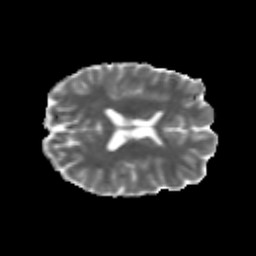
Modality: MD
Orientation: axial
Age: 25
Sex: male
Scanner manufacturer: siemens
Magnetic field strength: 3 T
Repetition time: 3.5 s
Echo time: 0.125 s